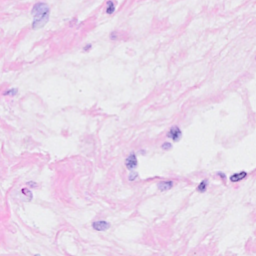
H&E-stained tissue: Breast